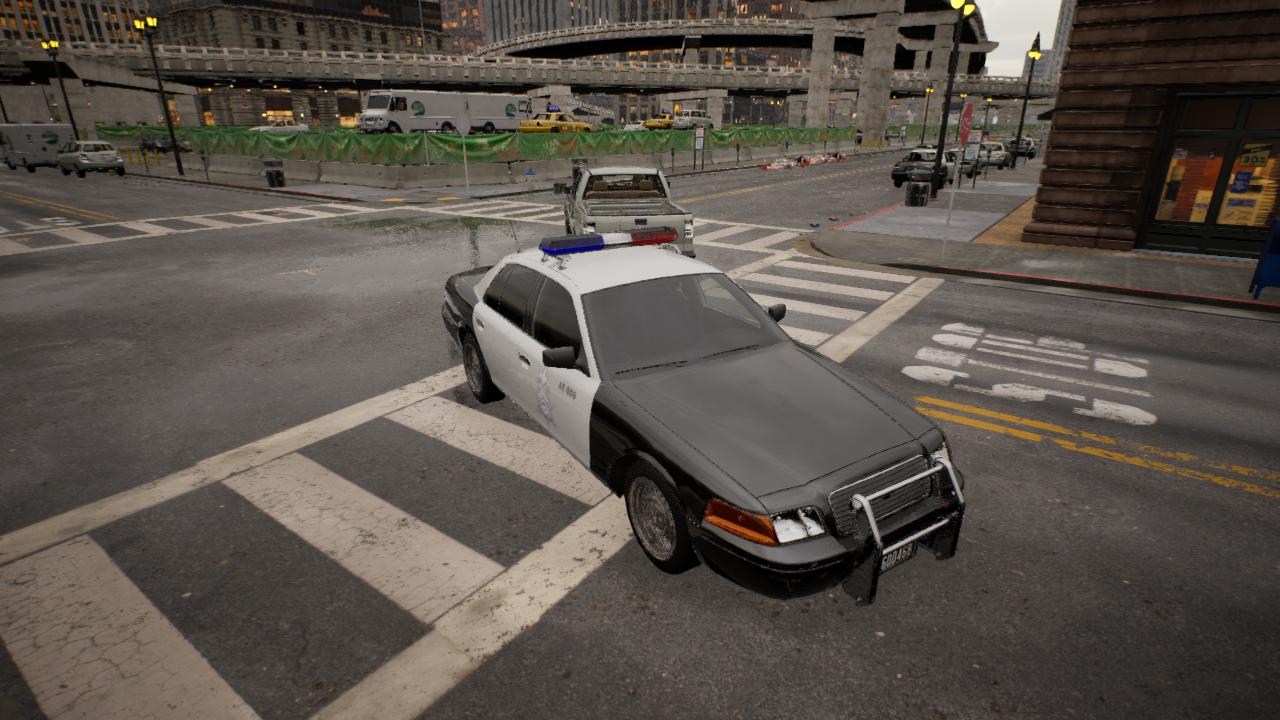
Venue: intersection
Lighting: golden hour
Vehicle rig: sedan